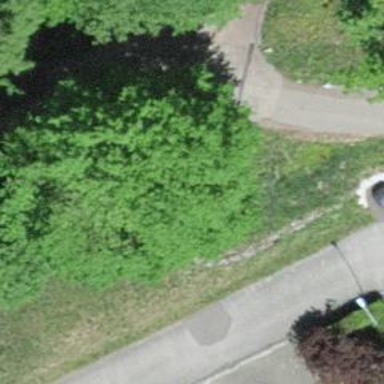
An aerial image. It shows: Bench.